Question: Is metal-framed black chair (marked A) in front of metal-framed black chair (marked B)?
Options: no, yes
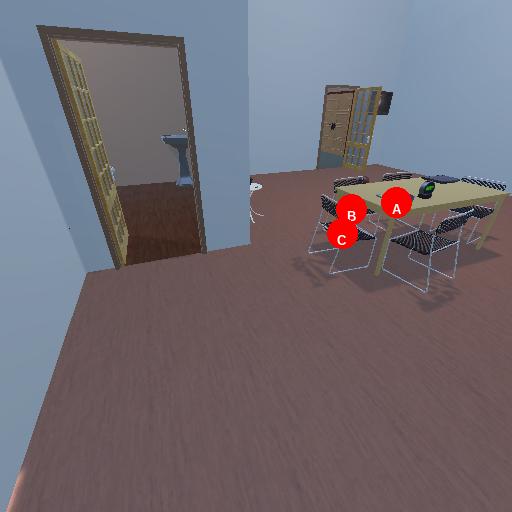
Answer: no